Question: I want to using facebook api in my site, I refer to other sites , they have a meta defining a page_id , and I see many acticle which their code exists this page_id . but how can I find this page_id value in developer.facebook.com?

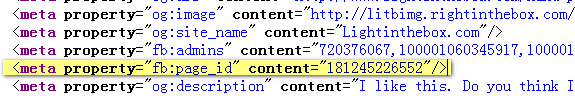
Answer: ## To get facebook id (using PC)
1. Click on toothed wheel icon on upper right corner in your facebook profile.
2. In drop down menu, Select your page (this will opens up your page).
3. In Admin panel, Click on edit page button. Click "Update Page Info" form drop menu.
4. Last action will open information associated with page. Go down and find "Facebook Page ID"